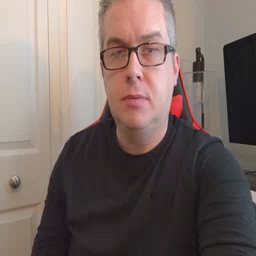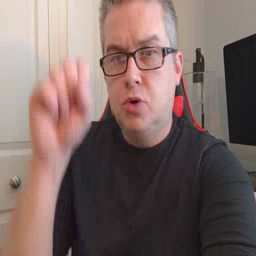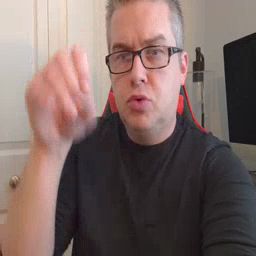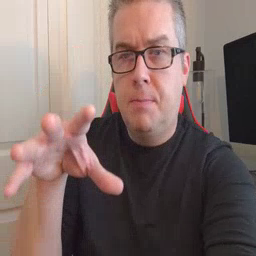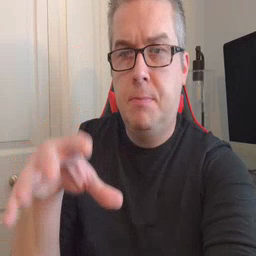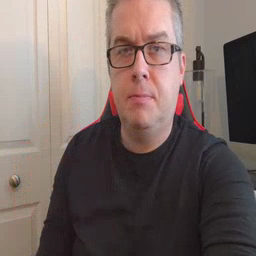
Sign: drop